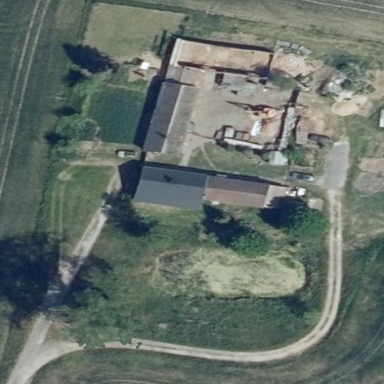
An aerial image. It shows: Farmyard area.